高三 · 度量几何学
如图,点 $C, D$ 在线段 $A B$ 上, $\triangle P C D$ 是等边三角形,且 $\triangle A C P \sim \triangle P D B$, 则 $\angle A P B$ 等于 ( )

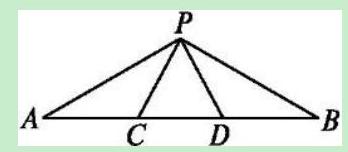
A. $60^{\circ}$
B. $120^{\circ}$
C. $135^{\circ}$
D. $150^{\circ}$
答案: B
解析: 解答: $\because \triangle \mathrm{ACP} \sim \triangle \mathrm{PDB}, \therefore \angle \mathrm{APC}=\angle \mathrm{PBD}, \therefore \angle \mathrm{APB}=\angle \mathrm{APC}+\angle \mathrm{CPD}+\angle \mathrm{DPB}=\angle$ $\mathrm{PBD}+60^{\circ}+\angle \mathrm{DPB}=(\angle \mathrm{PBD}+\angle \mathrm{DPB})+60^{\circ}=\angle \mathrm{CDP}+60^{\circ}=60^{\circ}+60^{\circ}=120^{\circ}$.

分析: 本题主要考查了相似三角形的判定及性质, 解决问题的关键是根据相似三角形的判断与性质分析运算即可解决